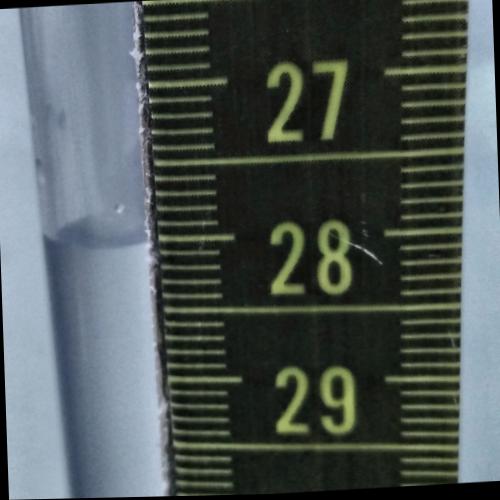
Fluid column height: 28.0 cm